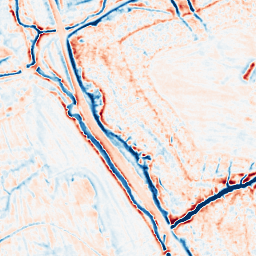
Category: multiscale
Decomposition family: dog_multiscale
Decomposition parameters: sigma_ratio: 1.4
n_scales: 5
base_sigma: 0.5
Upsampling method: bilinear
Upsampling parameters: scale: 4
Upsampling scale: 4